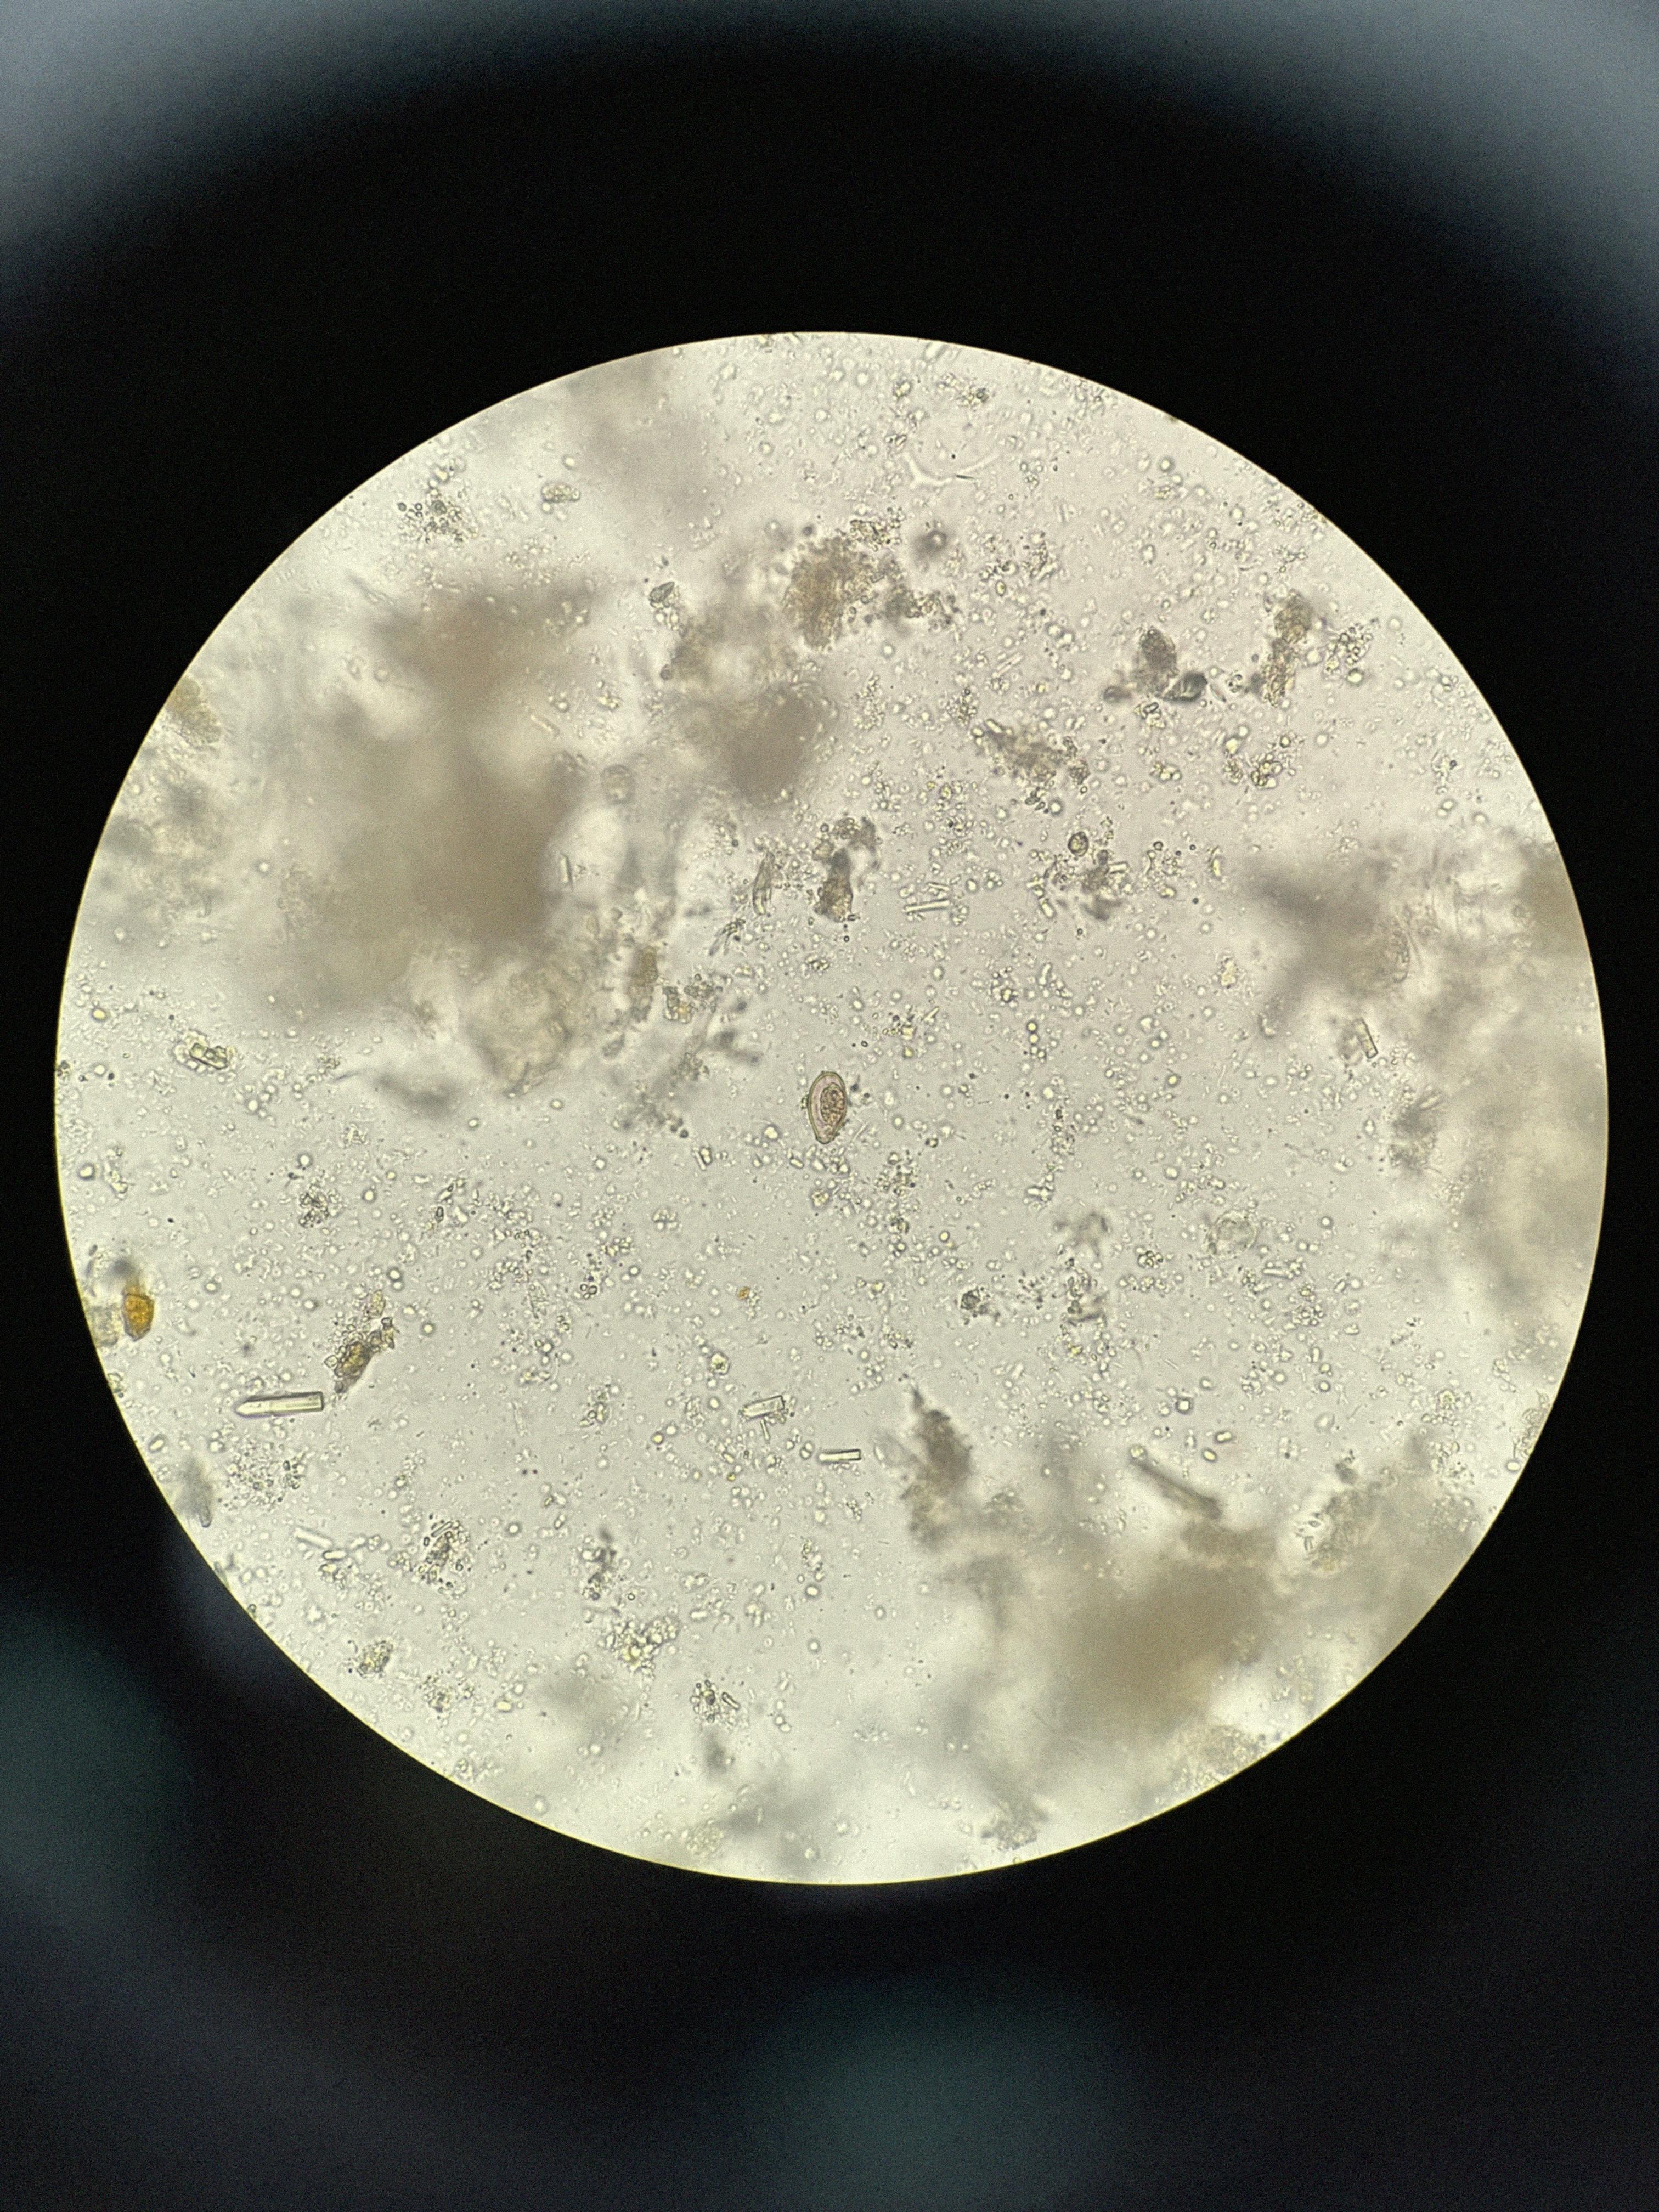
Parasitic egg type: Opisthorchis viverrine